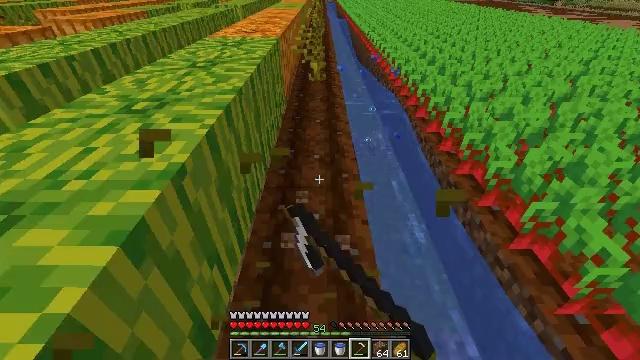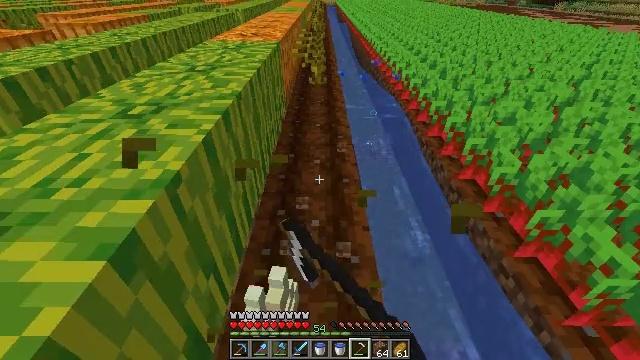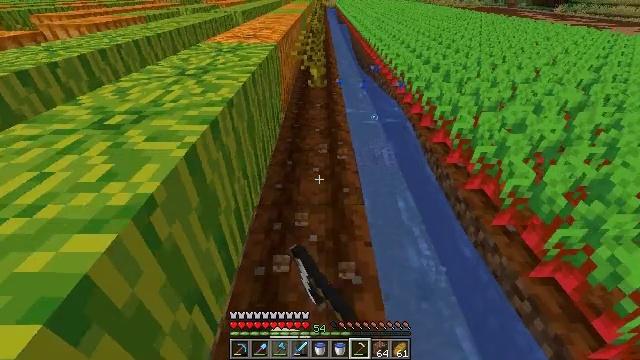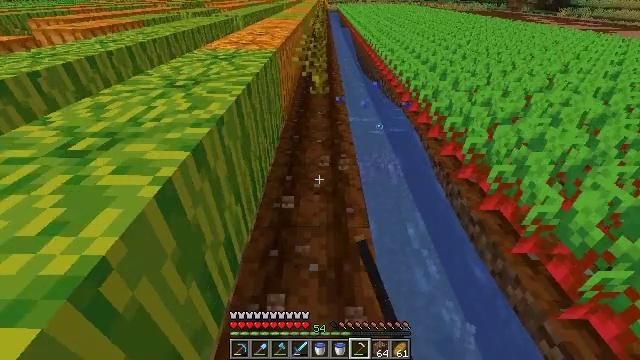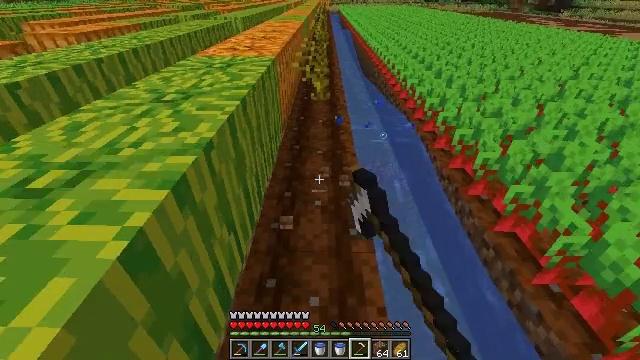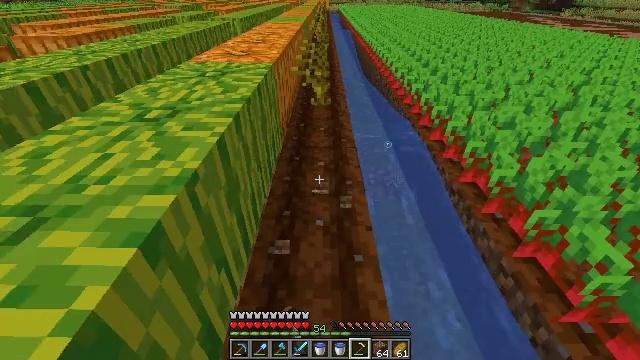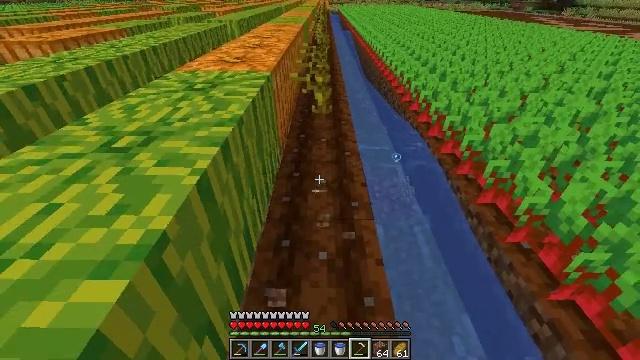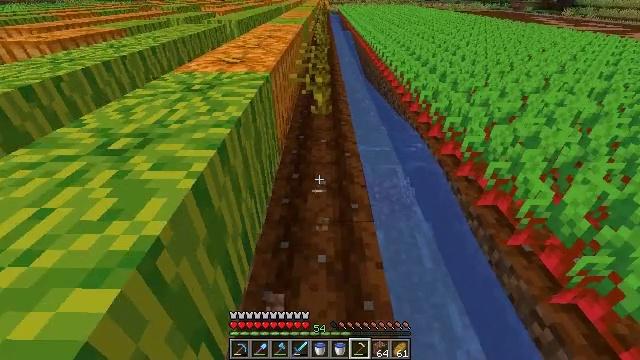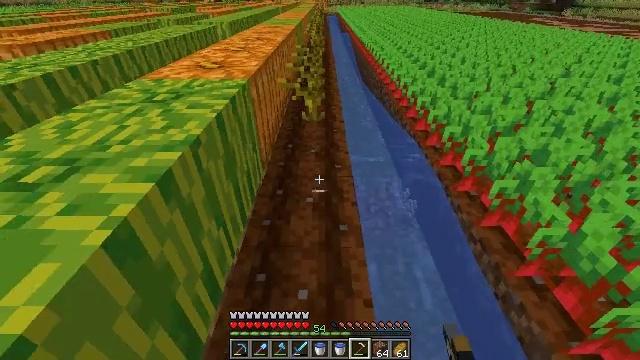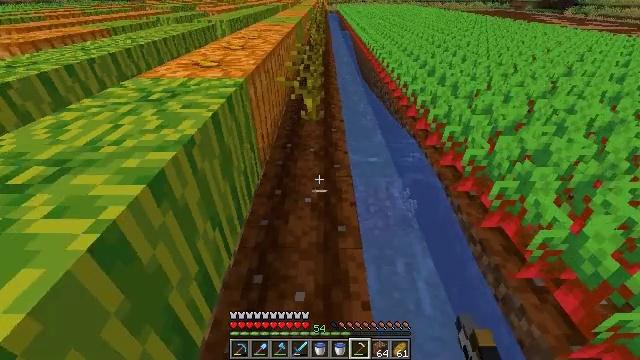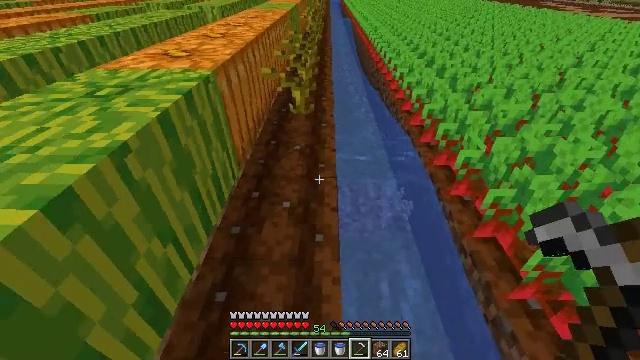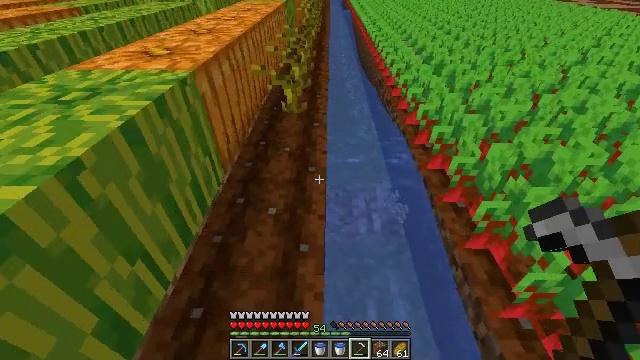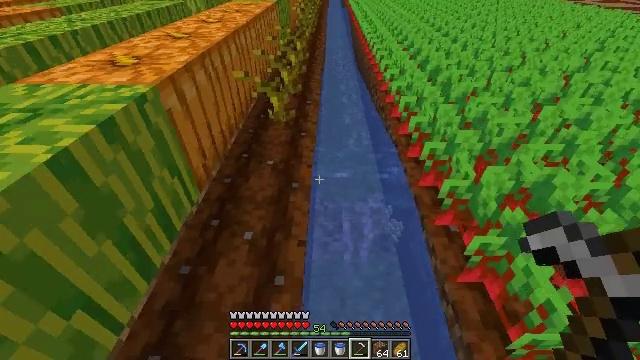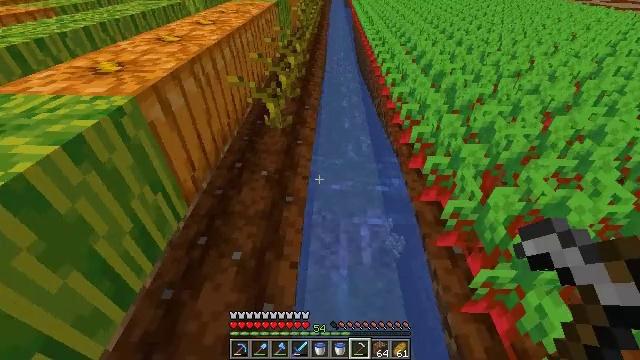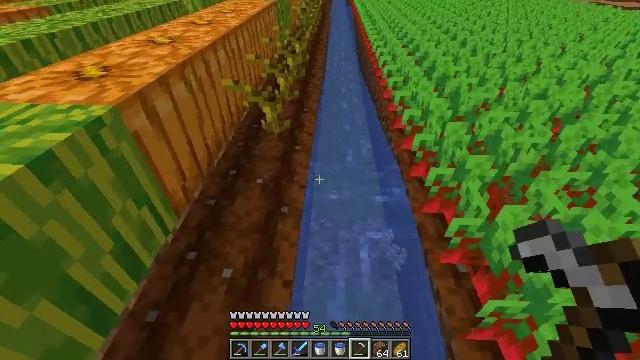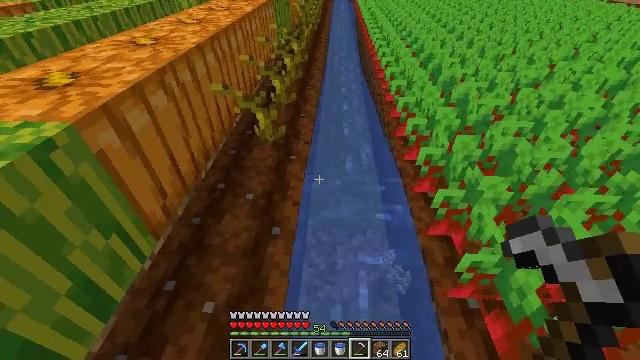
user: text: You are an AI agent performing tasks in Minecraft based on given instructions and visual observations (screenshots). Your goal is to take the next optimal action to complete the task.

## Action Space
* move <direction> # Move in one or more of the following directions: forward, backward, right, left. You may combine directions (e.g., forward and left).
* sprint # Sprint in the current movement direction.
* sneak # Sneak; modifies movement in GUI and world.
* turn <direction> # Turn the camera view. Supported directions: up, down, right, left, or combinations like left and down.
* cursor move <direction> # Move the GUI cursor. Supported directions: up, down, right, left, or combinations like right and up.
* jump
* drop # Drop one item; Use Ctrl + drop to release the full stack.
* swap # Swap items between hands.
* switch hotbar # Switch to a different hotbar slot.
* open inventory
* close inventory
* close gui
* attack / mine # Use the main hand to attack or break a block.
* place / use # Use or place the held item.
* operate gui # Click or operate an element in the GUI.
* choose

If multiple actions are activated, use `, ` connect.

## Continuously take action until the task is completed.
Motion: motion action
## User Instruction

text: Collect the attached pumpkin stem.
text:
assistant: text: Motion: move forward, attack / mine
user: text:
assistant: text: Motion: move forward, attack / mine
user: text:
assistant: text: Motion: move forward, attack / mine
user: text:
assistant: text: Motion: move forward
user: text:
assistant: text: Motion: move forward
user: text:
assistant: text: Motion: move forward
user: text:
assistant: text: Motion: move forward and move right
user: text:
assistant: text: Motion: move forward and move right
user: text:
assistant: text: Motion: move forward and move right
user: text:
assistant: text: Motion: move forward and move right, turn down
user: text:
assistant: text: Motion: move forward and move right, turn down
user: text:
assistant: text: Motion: move forward
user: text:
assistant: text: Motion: move forward
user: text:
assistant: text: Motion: move forward
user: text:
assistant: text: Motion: move forward
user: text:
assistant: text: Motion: move forward
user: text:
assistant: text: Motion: move forward
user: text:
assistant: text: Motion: move forward
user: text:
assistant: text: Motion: turn left
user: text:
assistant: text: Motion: turn left
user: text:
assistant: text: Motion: move left, turn left
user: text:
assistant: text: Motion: move left, turn left
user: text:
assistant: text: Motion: move left
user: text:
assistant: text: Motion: move left
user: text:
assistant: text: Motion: move left
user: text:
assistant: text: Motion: move right
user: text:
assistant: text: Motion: move right, turn right and down
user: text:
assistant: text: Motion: move right, turn right and down
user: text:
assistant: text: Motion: move right, turn right and down
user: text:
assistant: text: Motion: move right